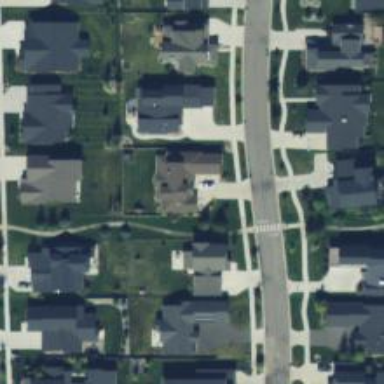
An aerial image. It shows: Footway along the road.